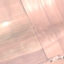
Land use / land cover class: AnnualCrop